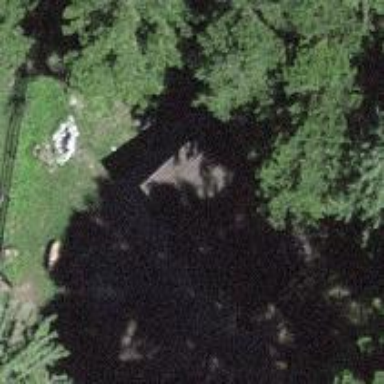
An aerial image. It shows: Picnic shelter amenity.